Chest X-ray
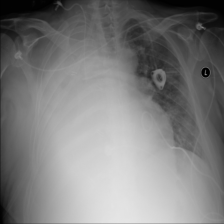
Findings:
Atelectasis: negative
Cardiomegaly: negative
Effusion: negative
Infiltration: negative
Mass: negative
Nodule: negative
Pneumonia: negative
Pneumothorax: negative
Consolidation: negative
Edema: negative
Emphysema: negative
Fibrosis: negative
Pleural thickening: negative
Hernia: negative